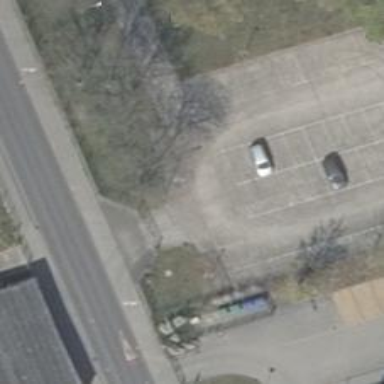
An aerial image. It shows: Parking aisle designated as service road.